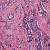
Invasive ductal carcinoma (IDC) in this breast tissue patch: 1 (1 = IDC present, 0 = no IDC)